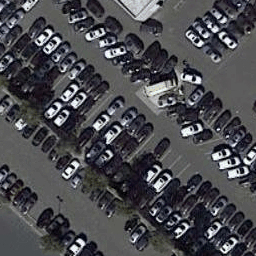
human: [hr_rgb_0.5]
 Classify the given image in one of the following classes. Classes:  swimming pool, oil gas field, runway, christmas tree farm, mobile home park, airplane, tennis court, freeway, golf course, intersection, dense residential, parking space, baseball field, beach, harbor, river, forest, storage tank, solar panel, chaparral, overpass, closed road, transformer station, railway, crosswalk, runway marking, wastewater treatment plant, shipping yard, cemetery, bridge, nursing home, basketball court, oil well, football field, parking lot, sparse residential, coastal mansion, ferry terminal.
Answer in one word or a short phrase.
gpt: parking lot